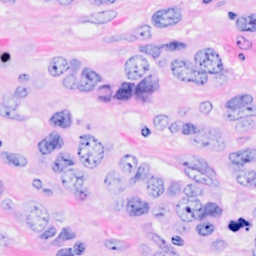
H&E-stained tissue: Breast